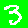
Digit: 3